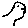
Label: bird